Question: I have a large dataframe (400000 x 50) that I want to visually inspect for structure and blanks/gaps.
Is there an existing library or ggplot2 function, that can spit out a picture like this:

Where red might be "Dates", blue for "factors", green for "characters", and black for blanks/NAs.
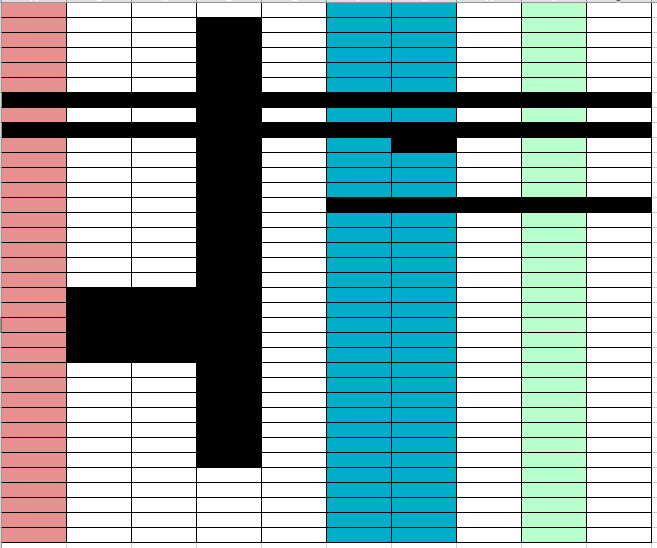
Answer: Have you tried 'dfviewr' in 'lasagnar' ? The following reproduces the desired graphic for the 50 row x 10 column 'df.in' in the package:
'''
library(devtools)
install_github("swihart/lasagnar")
library(lasagnar)
dfviewr(df=df.in)
## also try:
##dfviewr(df=df.in, legend=FALSE)
##dfviewr(df=df.in, gridlines=FALSE)
'''

So, to be fair, 'dfviewr' didn't exist at the time of the question, but to see some of the ideas that led to its development and how to actually visualize 400,000 rows, see the for-loop at the very bottom, and don't be too foolhardy and run the function on 'df2.in' (400,000 x 50):
'''
## Do not run:
## system.time(dfviewr(df=df2.in, gridlines=FALSE)) ## 10 minutes before useRaster=TRUE
## 2 minutes after
'''
Also, 'tabplot:::tableplot()' doesn't seem to support dates or characters:
'''
library(tabplot)
tableplot(df.in)
'''
produces:
'Error in ff(initdata = initdata, length = length, levels = levels, ordered = ordered, : vmode 'character' not implemented'
and so we eliminate the character column (#9):
'''
tableplot(df.in[,c(-9)])
'''
which produces:
'Error in UseMethod("as.hi") : no applicable method for 'as.hi' applied to an object of class "c('POSIXct', 'POSIXt')"'
so we eliminate the first column (Date) as well:
'''
tableplot(df.in[,c(-1,-9)])
'''
and get

And for the 400,000 by 50 'df2.in' without the Date or character columns, the image rendering was quite quick (6 seconds):
'''
system.time(tableplot(df2.in[,c(-(1+seq(0,40,10)), -(9+seq(0,40,10))) ]))
'''

## For the interested reader...
I present first a baby example on 50 rows, then an example on the 400,000 rows.
For what it's worth, I second the comment by @cmbarbu about visually looking at 400K rows on the same plot being limited by a screen that at best has 2K pixels in height, so some kind of breaking apart across pages might be beneficial to prevent overplotting. I include an attempt at this breaking apart by making a PDF document with 400 rows in 1000 plots/pages.
I do not know of a function that will render the requested plot with a data.frame being an input. My approach will make a matrix mask of the data.frame and then use 'lasagna()' from the <URL>.
## libraries for the task
'''
library(fields)
library(colorspace)
library(lubridate)
library(devtools)
install_github("swihart/lasagnar")
library(lasagnar)
'''
## create a sample dataframe of 50 rows (baby example before 400K example)
'''
df.in <- data.frame(date=seq(ymd('2012-04-07'),ymd('2013-03-22'),
by = '1 week'),
col1=rnorm(50),
col2=rnorm(50),
col3=rnorm(50),
col4=rnorm(50),
col5=as.factor(c("A","B")),
col6=as.factor(c("MS","PHD")),
col7=rnorm(50),
col8=(c("cherlene","randy")),
col9=rnorm(50),
stringsAsFactors=FALSE)
'''
## induce missingness
'''
df.in[19:23 , 2:4 ] <- NA
df.in[c(7, 9), ] <- NA
df.in[2:30 , 4 ] <- NA
df.in[10 , 7 ] <- NA
df.in[14 , 6:10 ] <- NA
'''
## check structure
'''
str(df.in)
'''
## prep the mask matrix
'''
mat.out <- matrix(NA, nrow=nrow(df.in), ncol=ncol(df.in))
'''
## then cycle through columns for types; apply is.na() at the end
'''
## red for dates
mat.out[,sapply(df.in,is.POSIXct)] <- 1
## blue for factors
mat.out[,sapply(df.in,is.factor)] <- 2
## green for characters
mat.out[,sapply(df.in,is.character)] <- 3
## white for numeric
mat.out[,sapply(df.in,is.numeric)] <- 4
## black for NA
mat.out[is.na(df.in)] <- 5
'''
## row names might be nice for tracing back to the original data
'''
row.names(mat.out) <- 1:nrow(df.in)
'''
## render { lasagna(X) is a wrapper for image( t(X)[, (nrow(X):1)] ) }
'''
lasagna(mat.out, col=c("red","blue","green","white","black"),
cex=0.67, main="")
'''

## legends are possible:
'''
lasagna(mat.out, col=c("red","blue","green","white","black"),
cex=.67, main="")
legend("bottom", fill=c("red","blue","green","white","black"),
legend=c("dates", "factors", "characters", "numeric", "NA"),
horiz=T, xpd=NA, inset=c(-.15), border="black")
'''

## turn gridlines off with gridlines=FALSE
'''
lasagna(mat.out, col=c("red","blue","green","white","black"),
cex=.67, main="", gridlines=FALSE)
legend("bottom", fill=c("red","blue","green","white","black"),
legend=c("dates", "factors", "characters", "numeric", "NA"),
horiz=T, xpd=NA, inset=c(-.15), border="black")
'''

# Let's do an example of OP data size: 400,000 rows x 50 cols
## create a sample dataframe
'''
df2.10 <- data.frame(date=seq(ymd('2012-04-07'),ymd('2013-03-22'),
by = '1 week'),
col1=rnorm(400000),
col2=rnorm(400000),
col3=rnorm(400000),
col4=rnorm(400000),
col5=as.factor(c("A","B")),
col6=as.factor(c("MS","PHD")),
col7=rnorm(400000),
col8=(c("cherlene","randy")),
col9=rnorm(400000),
stringsAsFactors=FALSE)
'''
## induce missingness
'''
df2.10[c(19:23), c(2:4) ] <- NA
df2.10[c(7, 9), ] <- NA
df2.10[c(2:30), 4 ] <- NA
df2.10[10 , 7 ] <- NA
df2.10[14 , c(6:10) ] <- NA
df2.10[c(450:750), ] <- NA
df2.10[c(399990:399999), ] <- NA
'''
## cbind into 50 column wide df; check structure
'''
df2.in <- cbind(df2.10, df2.10, df2.10, df2.10, df2.10)
str(df2.in)
'''
## prep the mask matrix
'''
mat.out <- matrix(NA, nrow=nrow(df2.in), ncol=ncol(df2.in))
'''
## then cycle through columns for types; apply is.na() at the end
'''
## red for dates
mat.out[,sapply(df2.in,is.POSIXct)] <- 1
## blue for factors
mat.out[,sapply(df2.in,is.factor)] <- 2
## green for characters
mat.out[,sapply(df2.in,is.character)] <- 3
## white for numeric
mat.out[,sapply(df2.in,is.numeric)] <- 4
## black for NA
mat.out[is.na(df2.in)] <- 5
'''
## row names might be nice for tracing back to the original data
'''
row.names(mat.out) <- 1:nrow(df2.in)
'''
## render { lasagna_plain(X) has no gridelines or rownames }
'''
pdf("pages1000.pdf")
system.time(
for(i in 1:1000){
lasagna_plain(mat.out[((i-1)*400+1):(400*i),],
col=c("red","blue","green","white","black"), cex=1,
main=paste0("rows: ", (i-1)*400+1, " - ", (400*i)))
}
)
dev.off()
'''
The for-loop completed 40 seconds on my machine, and the PDF very shortly thereafter. Now just page down after standardizing the page size in the PDF viewer, viewing pages/plots such as these: